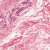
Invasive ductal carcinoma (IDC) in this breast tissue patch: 0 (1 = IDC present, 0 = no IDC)